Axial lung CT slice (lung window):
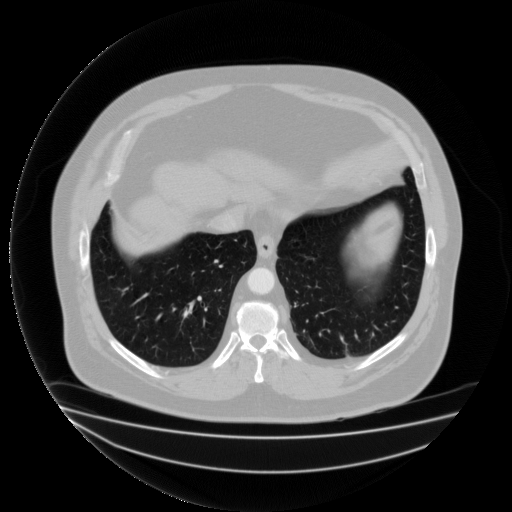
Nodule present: no